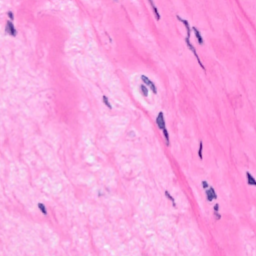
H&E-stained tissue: Breast